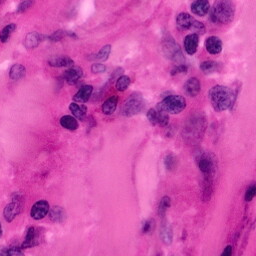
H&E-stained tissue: Pancreatic